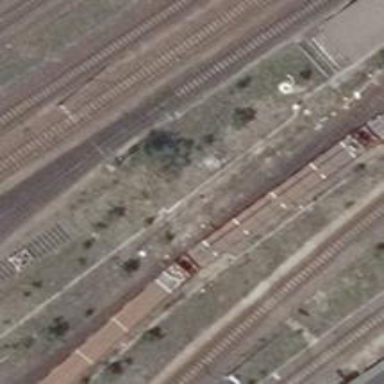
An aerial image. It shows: Railway switch.